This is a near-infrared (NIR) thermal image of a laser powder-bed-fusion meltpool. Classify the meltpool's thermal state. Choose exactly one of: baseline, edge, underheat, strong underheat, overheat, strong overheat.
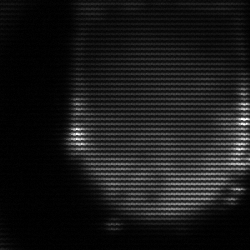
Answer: edge